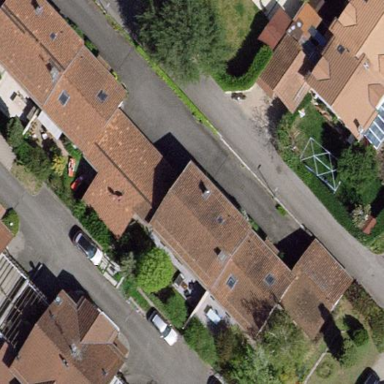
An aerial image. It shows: Semi-detached house with gabled roof.